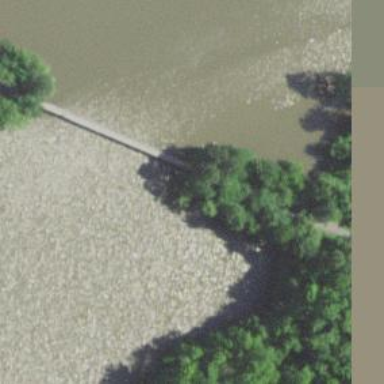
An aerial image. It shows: Bridge supported by abutments.